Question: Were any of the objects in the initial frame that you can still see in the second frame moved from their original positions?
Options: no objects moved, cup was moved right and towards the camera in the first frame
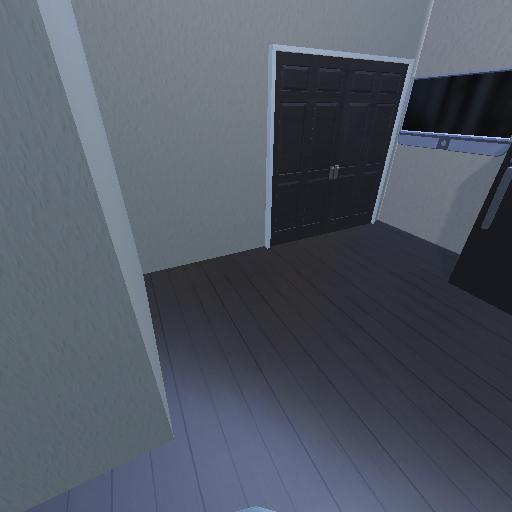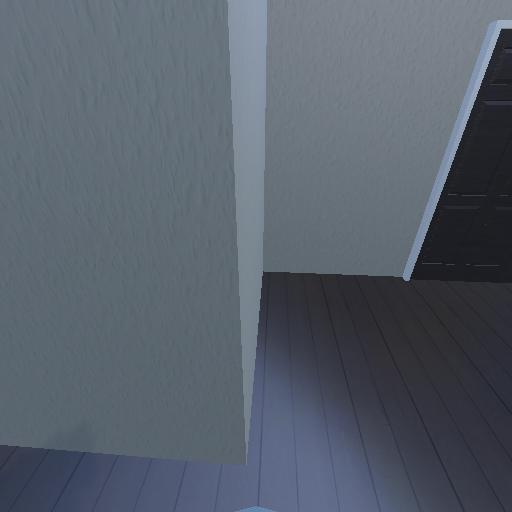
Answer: no objects moved